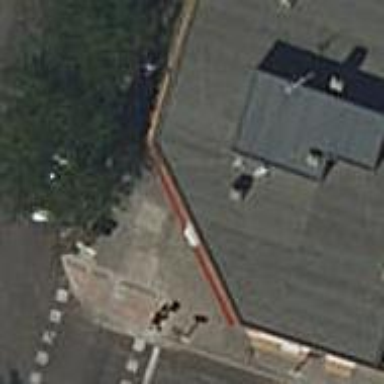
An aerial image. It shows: Cafe.